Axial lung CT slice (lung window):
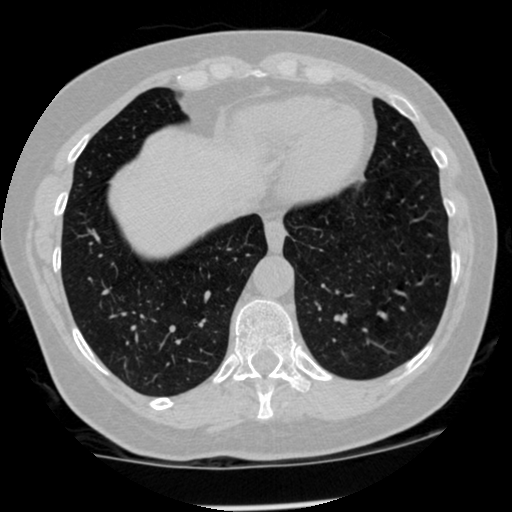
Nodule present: no